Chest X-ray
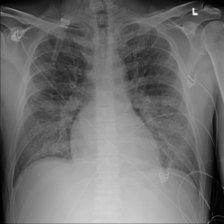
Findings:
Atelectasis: negative
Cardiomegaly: negative
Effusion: positive
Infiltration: positive
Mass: negative
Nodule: negative
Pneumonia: negative
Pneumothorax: negative
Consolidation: negative
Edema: negative
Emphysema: negative
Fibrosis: negative
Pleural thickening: negative
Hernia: negative